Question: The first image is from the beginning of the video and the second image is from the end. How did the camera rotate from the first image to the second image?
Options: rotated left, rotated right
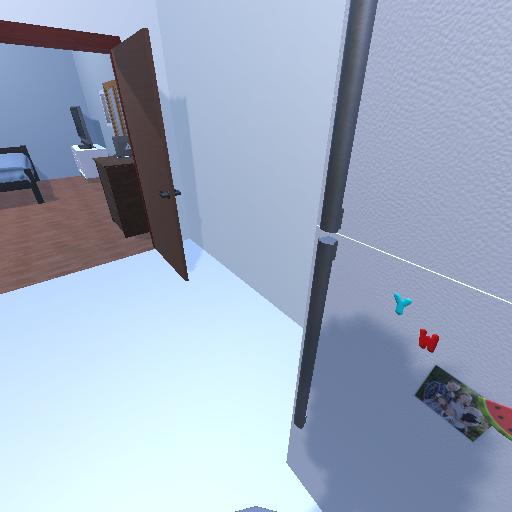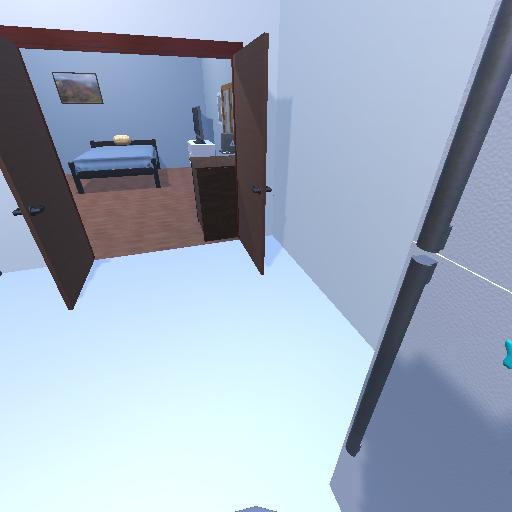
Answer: rotated left